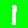
Digit: 1